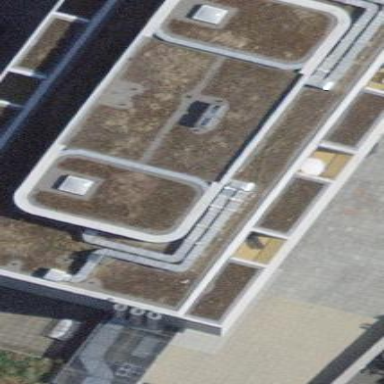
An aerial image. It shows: Part of building.